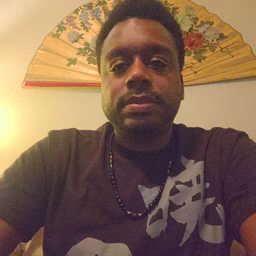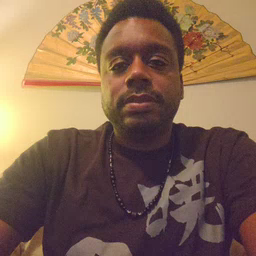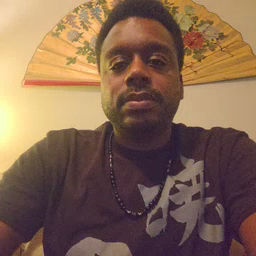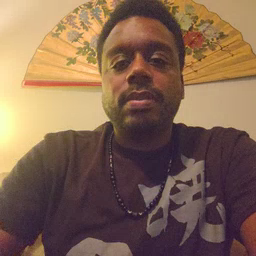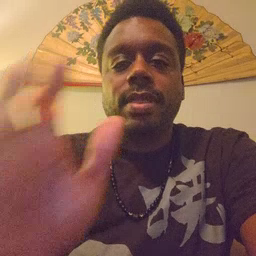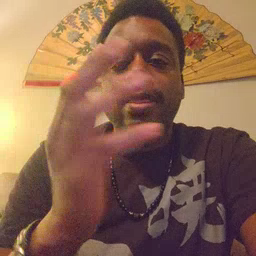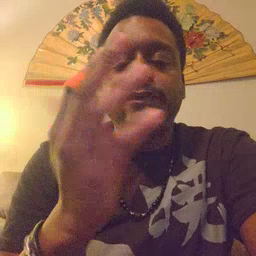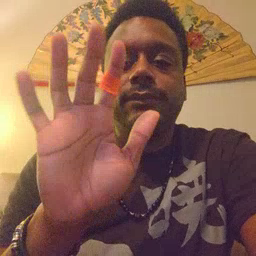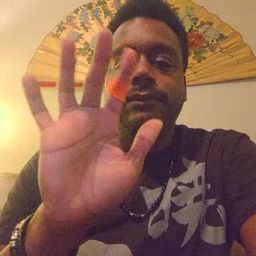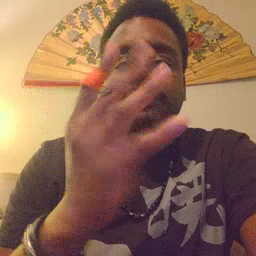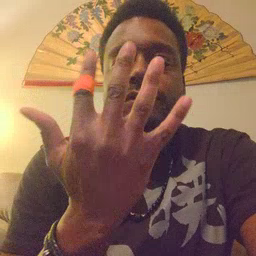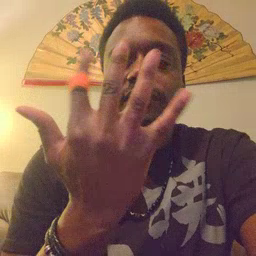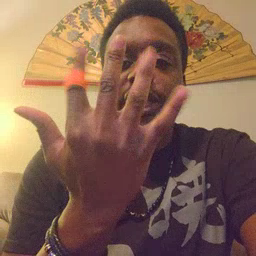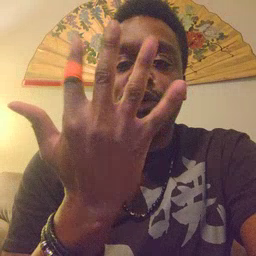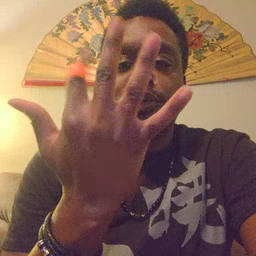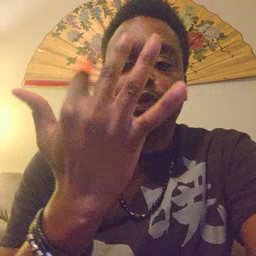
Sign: finger